Question: I know how to set a NSCursor when the mouse enters the NSImageView, but I can't find a way to set this particular cursor:
How can I set this one?
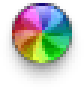
Answer: The <URL> is a Mac OS X system cursor that indicates an application is not responding to system events. This is NOT a good thing. Experienced users that see this cursor will think that your application has hung and will force quit it.
> How can I set this one?
Don't respond to system events and the system will display it for you... [\humor]